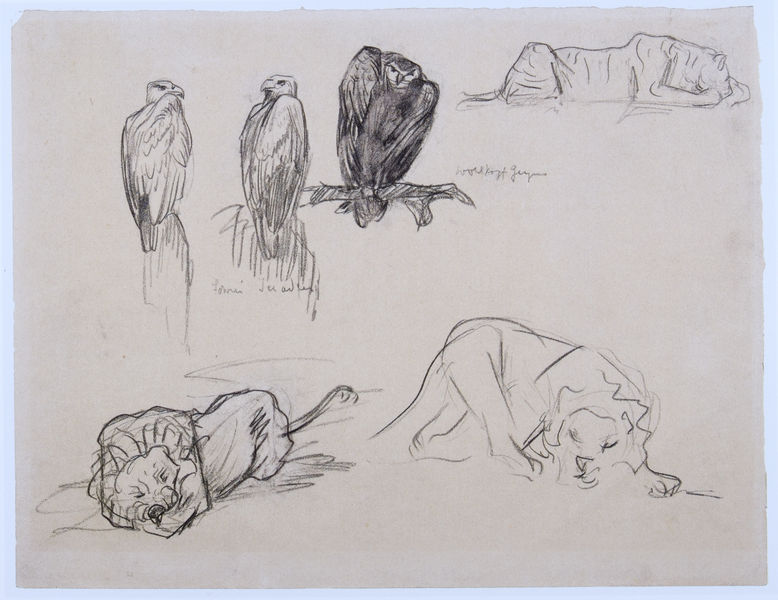
Titel: Seeadler und Löwen (Geier und Löwen)
Künstler: Franz Marc
Standort: Mannheim
Institution: Städtische Kunsthalle Mannheim
Schlagwörter: adler, baum, falke, feder, felsen, flügel, kopf, schlaf, vogel, weiß, bewegung, grau, schwarz, skizze, zeichnung, blick, hund, tier, tiere, augen, federn, gefieder, ast, hügel, vögel, sitzend, fell, mähne, schwanz, schweif, schrift, papier, liegen, ruhen, schlafen, schlafend, schnabel, ansicht, haltung, studie, laufen, berge, linien, muskeln, streifen, pfoten, striche, posen, kohle, zweig, hocken, schwarzweiss, radierung, beschriftung, schraffiert, bleistift, krallen, schnäbel, zoo, entwurf, studien, löwen, geier, greifvogel, schwingen, löwe, skizzen, tatzen, baumstumpf, handschrift, körperhaltung, raubtiere, tiger, franz marc, marc, hockend, lauern, flüchtig, beschreibungen, muskilös, raubkatzen, schleichen, tazen, uhu, grafit, raubvogel, n, zeichnung#, seeadler, skizzen bleistift